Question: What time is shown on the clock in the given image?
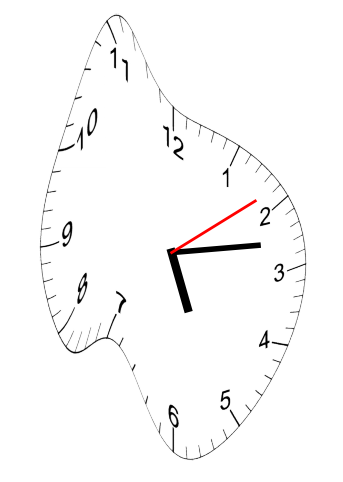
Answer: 05:13:09